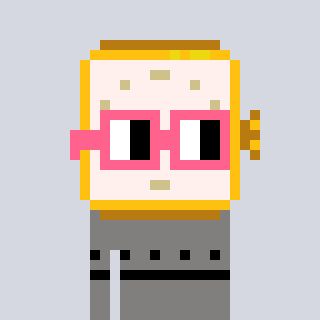
a pixel art character with square pink glasses, a watch-shaped head and a bluegrey-colored body on a cool background